Question: I am writing a very simple HTML code which is listed below. Written in notepad and opening in IE-8 and Firefox (OS: Window Vista).
'''
<html>
<body>
<table border="1"><tr><td>test</td></tr></table>
</body>
</html>
'''
There is nothing special in the above code, It is creating some space from top left corner.

Which can be easily removed by using the following code
'''
<body style="margin:0; padding:0">
'''
Now i have find out the default margin and padding, which is '4' for Firefox and different for IE-8.
'''
<body style="margin:4; padding:4">
'''
I have some question on this scenario.
1. Why this value is 4?
2. From where this value is coming, is it saved somewhere?
3. Can we modify (configurable) this default value?
4. How these values are different for browsers?
Thanks.
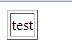
Answer: 1. First of all, it's probably 4px and not 4. Second, that's just the way the browser vendor decided should be the default.
2. It is saved in the default browser stylesheets.
3. You can, but you shouldn't. It differs with each browser. Google it! How do I change default stylesheet on <insert browser here>?
4. There probably are slight differences, you should be able to tell... by looking at the default stylesheets :)
That difference is one of the main reasons we as designers use a CSS reset, to normalize all of the CSS awkwardness that follows different browser implementations.